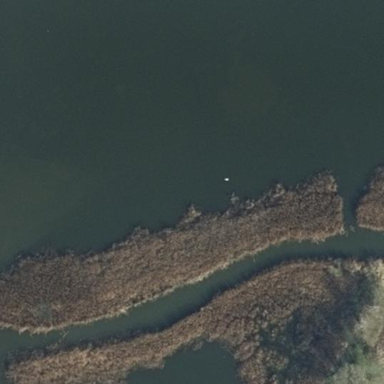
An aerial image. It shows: Wetland area dominated by reedbeds.